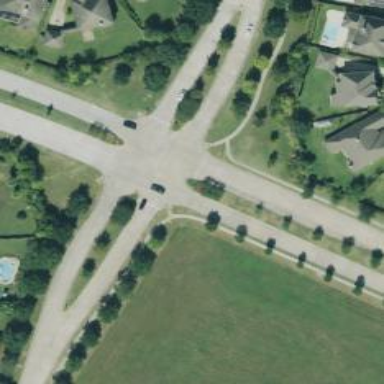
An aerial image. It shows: Secondary road.